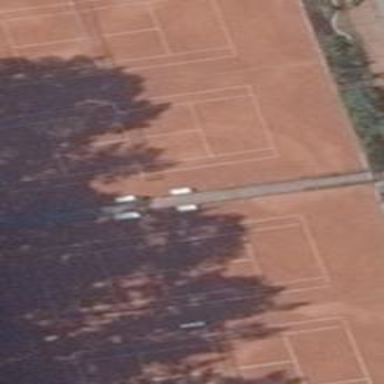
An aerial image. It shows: Tennis court in leisure pitch.